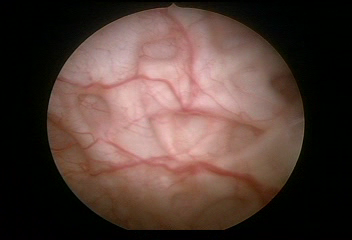
Modality: WLC
Class: Normal mucosa
Bladder cancer association: No